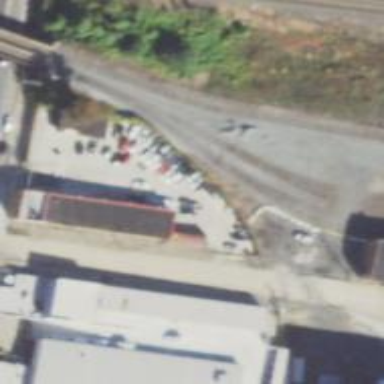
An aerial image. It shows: Abandoned railway.